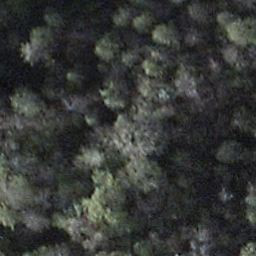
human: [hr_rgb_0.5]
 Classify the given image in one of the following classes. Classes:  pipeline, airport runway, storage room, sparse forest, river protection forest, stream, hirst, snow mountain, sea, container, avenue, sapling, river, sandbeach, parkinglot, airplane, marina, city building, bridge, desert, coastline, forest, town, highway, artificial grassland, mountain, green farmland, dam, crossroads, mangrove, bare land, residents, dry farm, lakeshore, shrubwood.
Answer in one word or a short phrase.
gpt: shrubwood